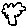
Label: tree